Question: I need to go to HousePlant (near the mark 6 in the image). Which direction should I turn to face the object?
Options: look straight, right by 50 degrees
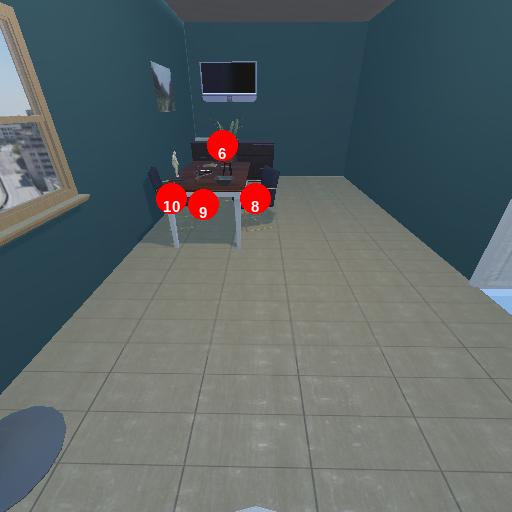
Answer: look straight